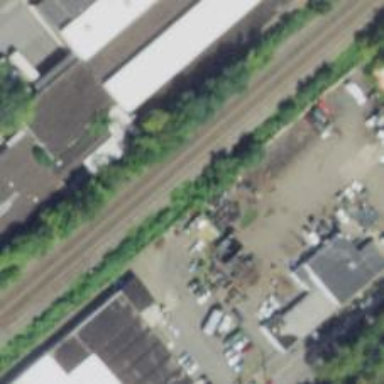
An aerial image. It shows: Railway spur service.